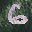
Label: 6